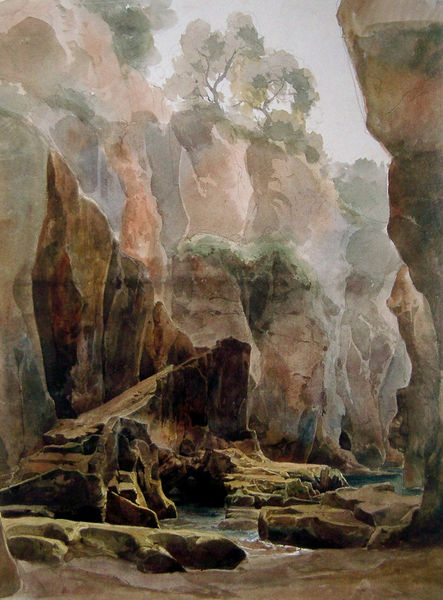
Titel: Felsige Schlucht bei Sorrent
Künstler: Ernst Fries
Standort: Berlin
Institution: Kupferstichkabinett
Schlagwörter: baum, berg, blau, dunkel, felsen, gemälde, gestein, himmel, laub, schatten, wasser, aquarell, bäume, fluss, gelb, grün, landschaft, ocker, sand, see, ufer, ausschnitt, braun, bunt, grau, hell, hintergrund, licht, pastell, schwarz, weiss, zeichnung, gras, rot, weg, beige, malerei, wand, stein, steine, bach, erde, flusslauf, natur, busch, gewässer, sonne, spitzen, pflanzen, höhle, rosa, tal, wald, wasserfall, stillleben, farbig, japan, perspektive, studie, abstrakt, berge, fels, felswand, gebirge, gipfel, klippen, dunst, nebel, landschaftsmalerei, schlucht, rauh, idylle, romantik, spitz, detail, stufen, tiefe, hoch, geheimnisvoll, klippe, laviert, wasserfarben, neblig, flussbett, abgrund, rau, grotte, felsbrocken, grün braun, kluft, brocken, arkadien, thal, lasur, klamm, zerklüftet, schroff, kliff, durchscheinend, terracotta, felswände, steie, wassrr, übermalt, nfelsen